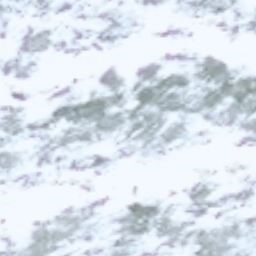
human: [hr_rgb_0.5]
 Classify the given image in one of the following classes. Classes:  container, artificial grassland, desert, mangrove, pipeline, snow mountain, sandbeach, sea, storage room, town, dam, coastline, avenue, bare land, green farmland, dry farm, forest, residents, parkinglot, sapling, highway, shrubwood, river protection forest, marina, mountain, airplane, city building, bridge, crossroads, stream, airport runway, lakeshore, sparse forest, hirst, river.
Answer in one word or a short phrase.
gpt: snow mountain